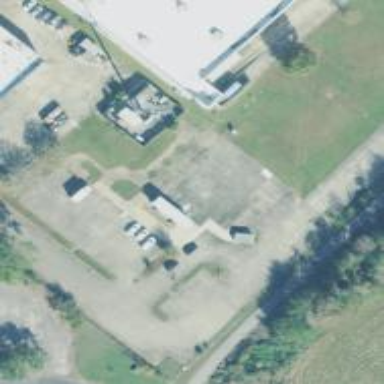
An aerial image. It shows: Car rental facility.